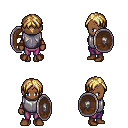
a pixel art fantasy rpg character, female body template, human, dark skin, steel chest armor, magenta pants, blonde parted hairstyle, cloth bracers, brown shoes, shield, four views (front, back, left, right), 2x2 character sprite sheet, small pixel art, hard edges, no anti-aliasing